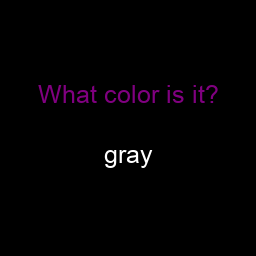
Color: white
Color name shown: gray
Background color: black
Question text color: purple